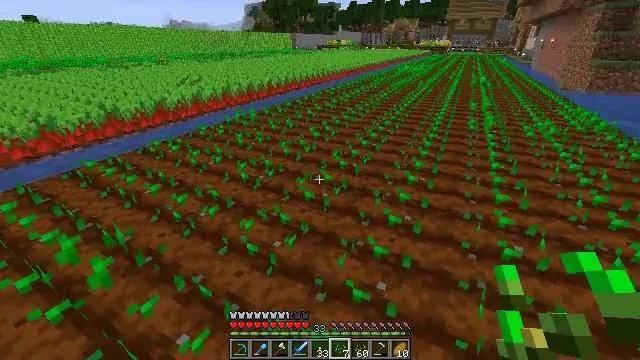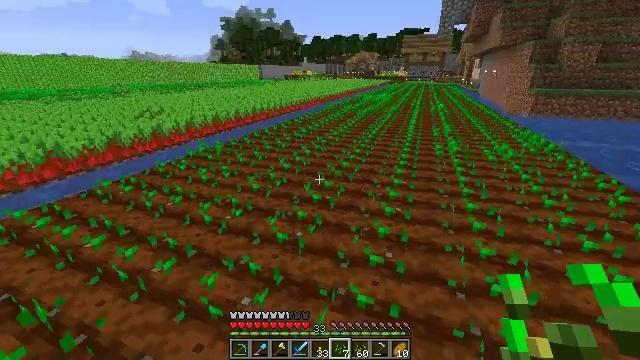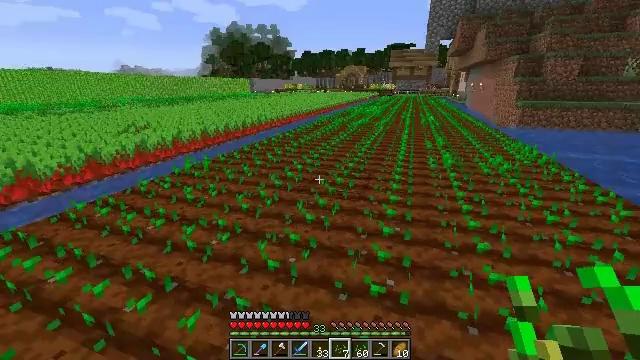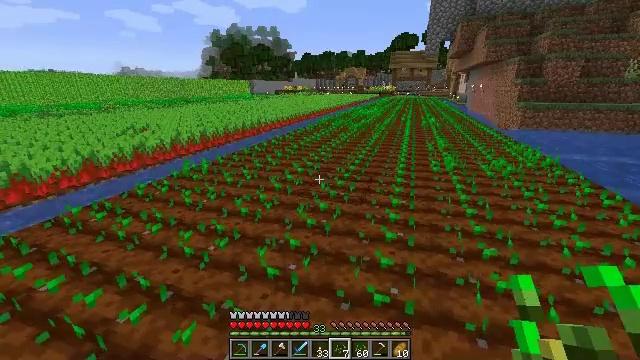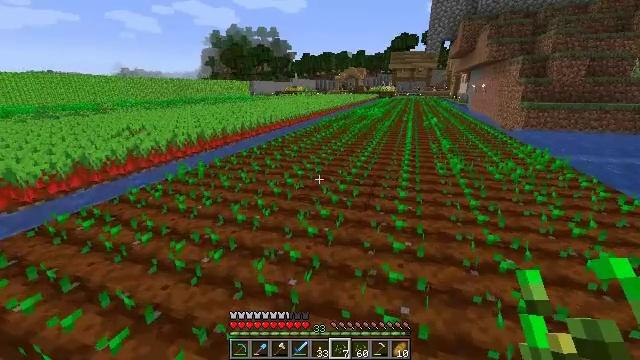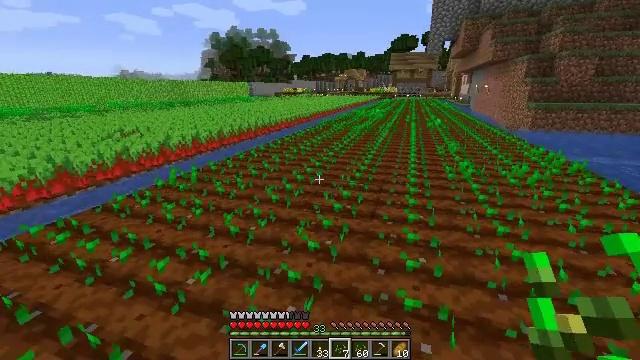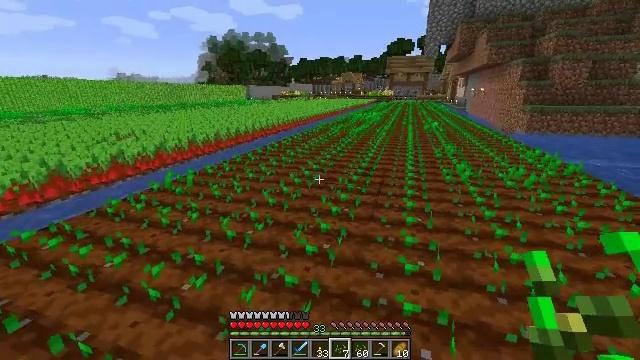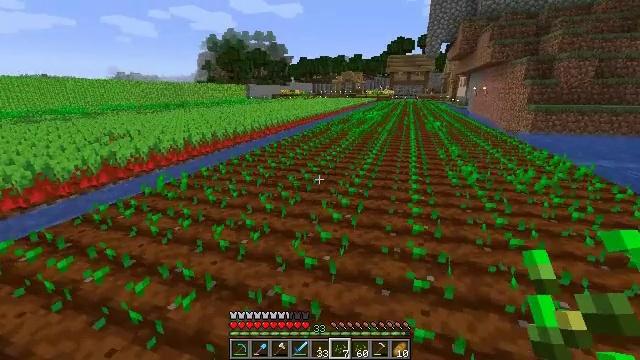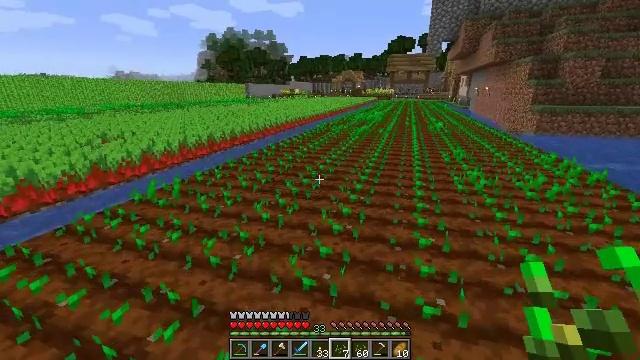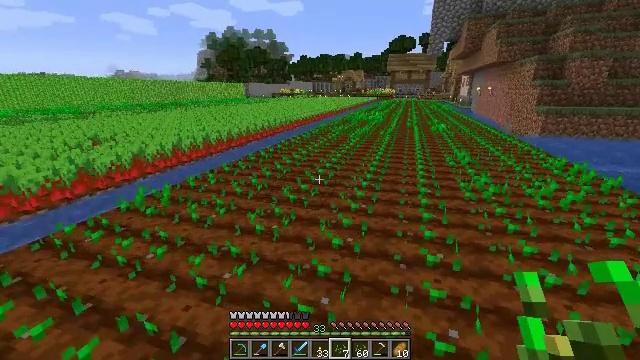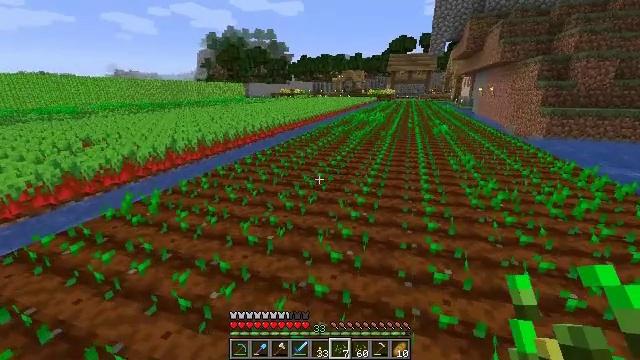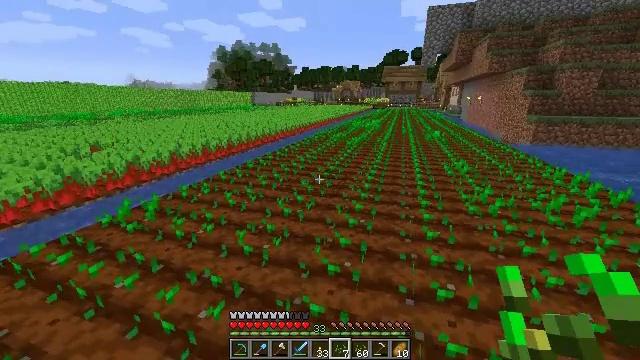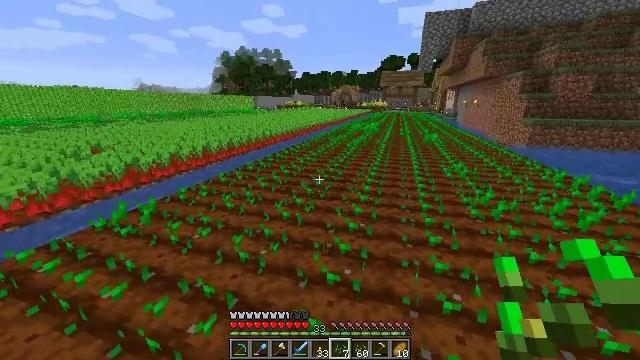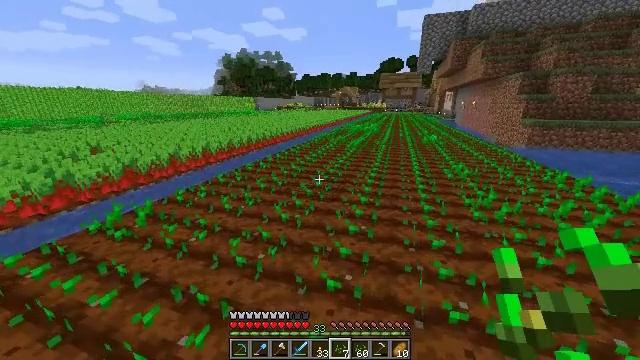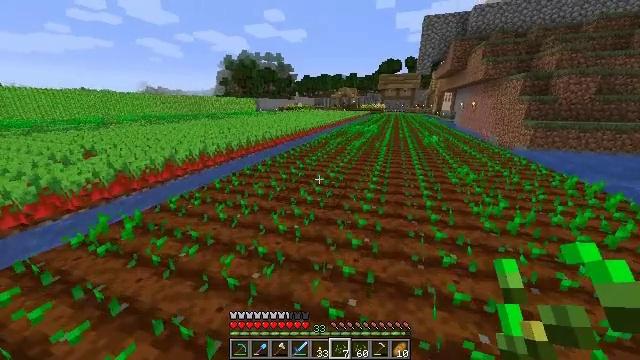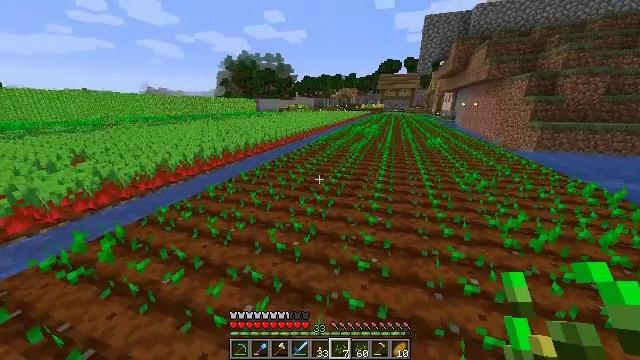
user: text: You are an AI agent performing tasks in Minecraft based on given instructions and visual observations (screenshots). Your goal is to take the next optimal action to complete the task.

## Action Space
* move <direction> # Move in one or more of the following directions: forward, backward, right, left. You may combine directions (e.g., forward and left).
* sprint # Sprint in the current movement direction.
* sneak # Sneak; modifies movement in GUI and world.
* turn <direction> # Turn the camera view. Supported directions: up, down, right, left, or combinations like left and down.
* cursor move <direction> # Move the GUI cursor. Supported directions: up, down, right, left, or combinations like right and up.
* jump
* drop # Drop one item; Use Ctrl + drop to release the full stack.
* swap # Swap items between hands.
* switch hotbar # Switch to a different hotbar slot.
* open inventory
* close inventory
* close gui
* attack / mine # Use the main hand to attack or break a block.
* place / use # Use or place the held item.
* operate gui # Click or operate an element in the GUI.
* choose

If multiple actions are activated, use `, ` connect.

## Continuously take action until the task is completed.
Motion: motion action
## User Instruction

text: Mine beetroots from the garden.
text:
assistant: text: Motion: move forward, turn right and up
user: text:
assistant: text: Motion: move forward, turn right and up
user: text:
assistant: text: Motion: move forward
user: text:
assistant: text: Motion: move forward
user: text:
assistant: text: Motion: move forward
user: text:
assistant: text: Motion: move forward
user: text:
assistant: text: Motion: move forward
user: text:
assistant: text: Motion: move forward
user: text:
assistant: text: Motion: move forward
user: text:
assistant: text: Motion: move forward, sprint
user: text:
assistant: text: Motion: move forward, sprint
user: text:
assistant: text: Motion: move forward, sprint
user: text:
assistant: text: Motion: move forward, sprint
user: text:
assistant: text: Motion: move forward, sprint
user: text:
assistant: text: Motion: move forward, sprint
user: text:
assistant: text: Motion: move forward, sprint
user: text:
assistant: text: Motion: move forward, sprint
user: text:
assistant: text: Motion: move forward, sprint
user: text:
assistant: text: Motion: move forward, sprint
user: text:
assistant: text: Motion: move forward, sprint
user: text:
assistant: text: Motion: move forward, sprint
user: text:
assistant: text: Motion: move forward, sprint
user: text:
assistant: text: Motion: move forward, sprint
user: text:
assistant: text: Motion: move forward, sprint
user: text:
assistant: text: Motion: move forward, sprint, turn right and up
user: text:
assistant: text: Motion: move forward, sprint
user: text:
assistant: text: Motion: move forward, sprint, turn right
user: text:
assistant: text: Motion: move forward, sprint, turn right
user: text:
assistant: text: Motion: move forward, sprint
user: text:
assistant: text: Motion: move forward, sprint